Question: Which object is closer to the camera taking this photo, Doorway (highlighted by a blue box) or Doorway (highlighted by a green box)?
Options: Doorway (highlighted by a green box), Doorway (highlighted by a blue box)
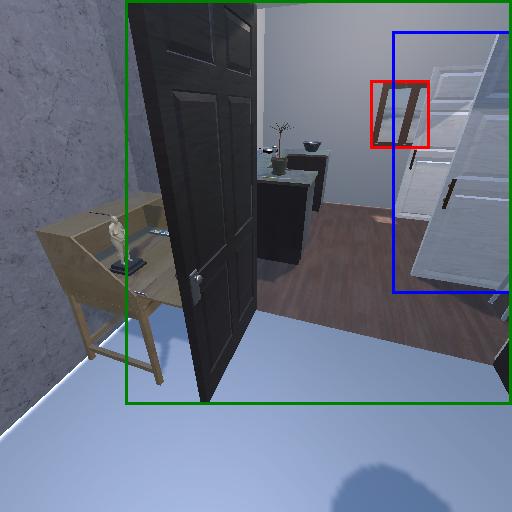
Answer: Doorway (highlighted by a green box)